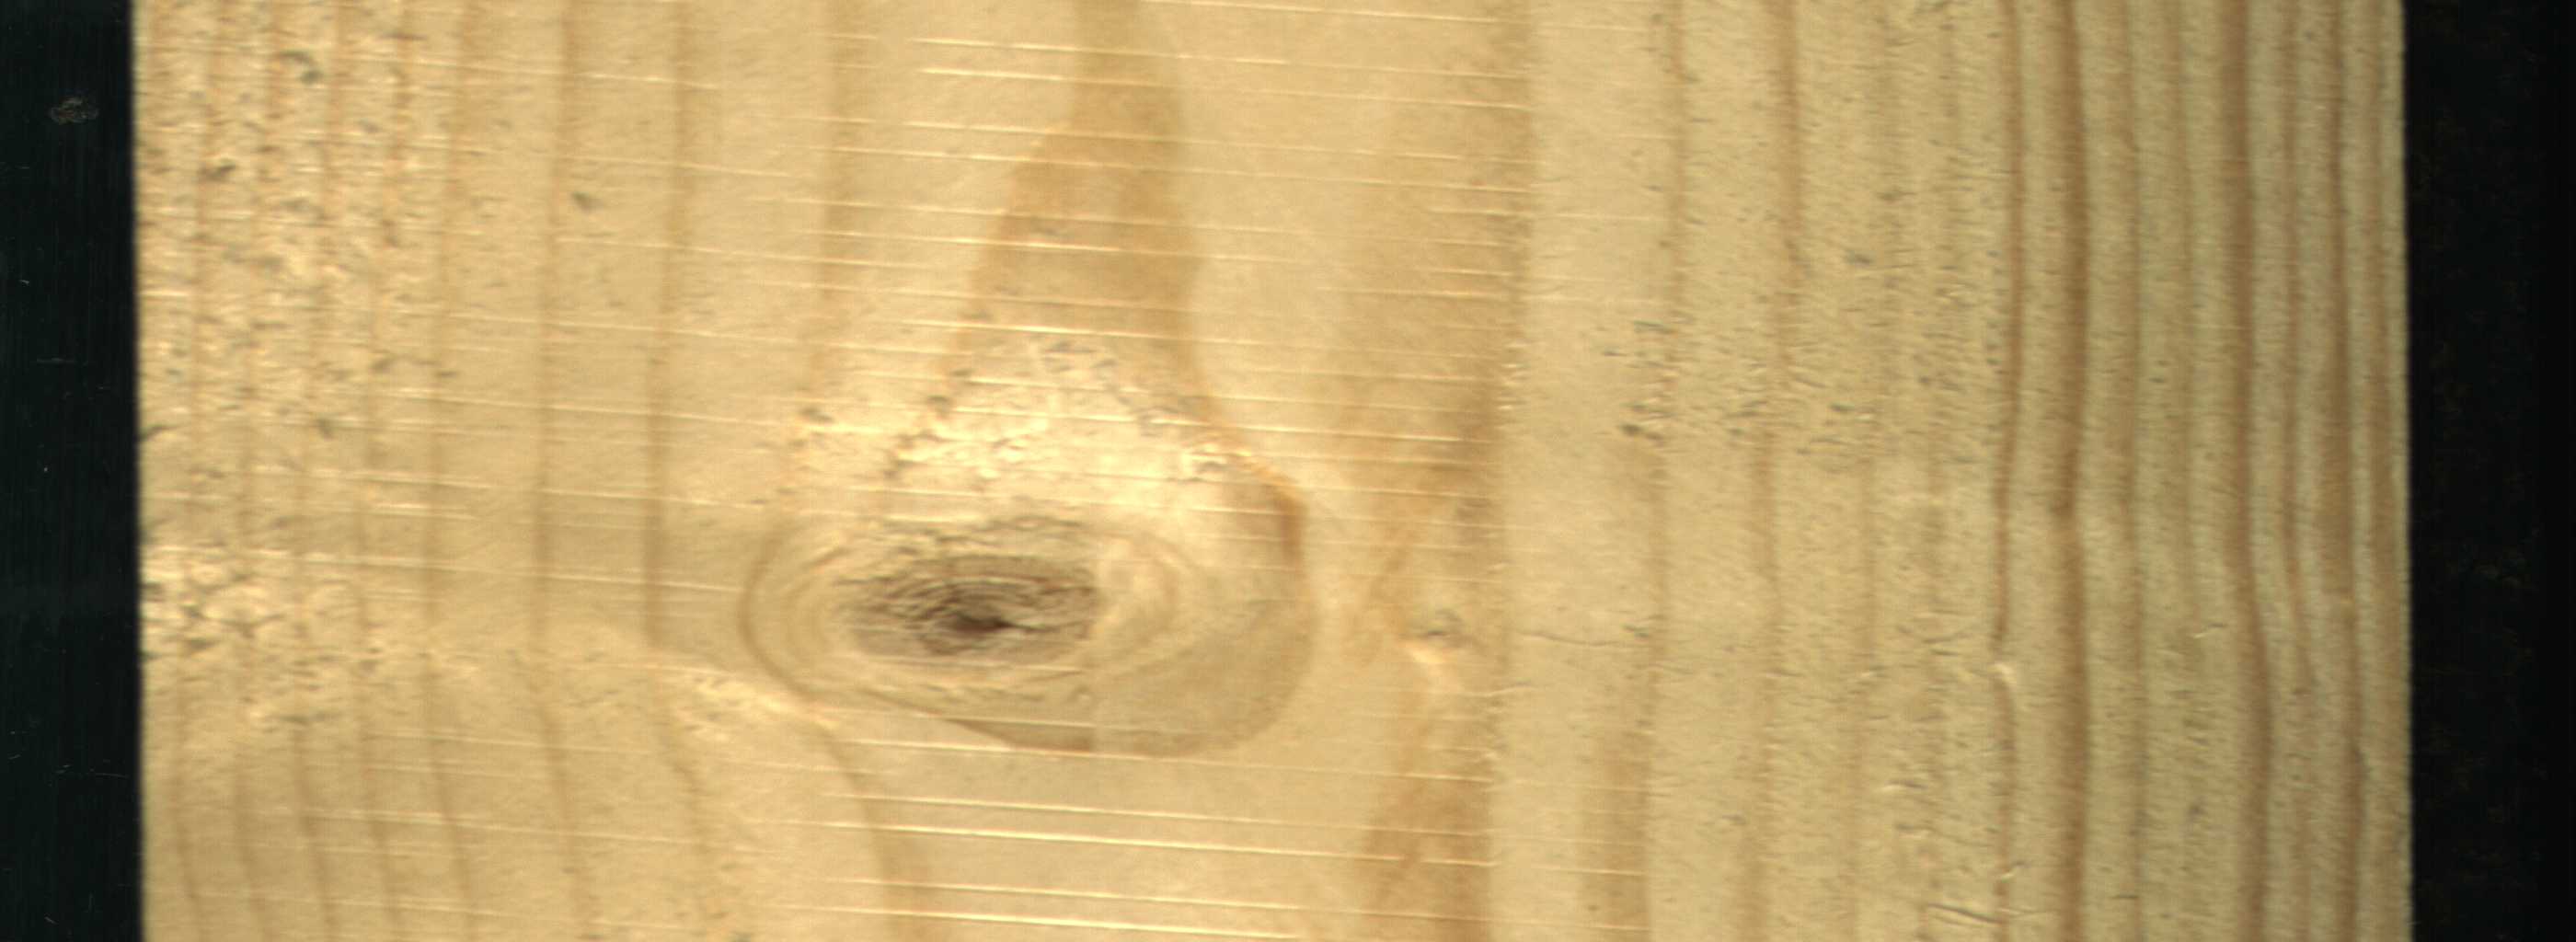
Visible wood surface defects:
Live_Knot